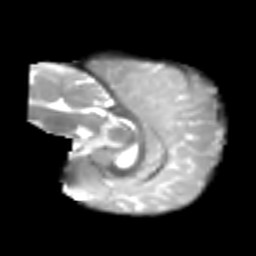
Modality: T2w
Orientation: sagittal
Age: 6
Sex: female
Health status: healthy